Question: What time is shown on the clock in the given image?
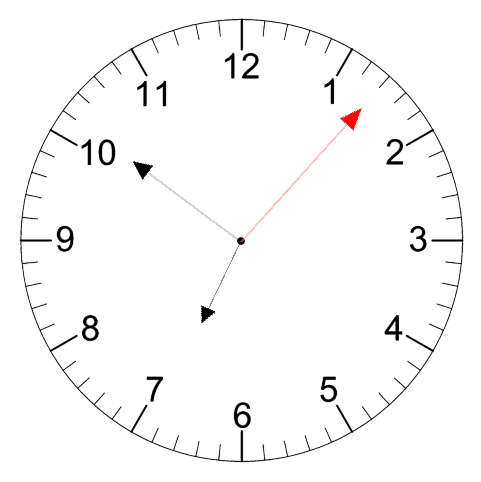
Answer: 06:51:07